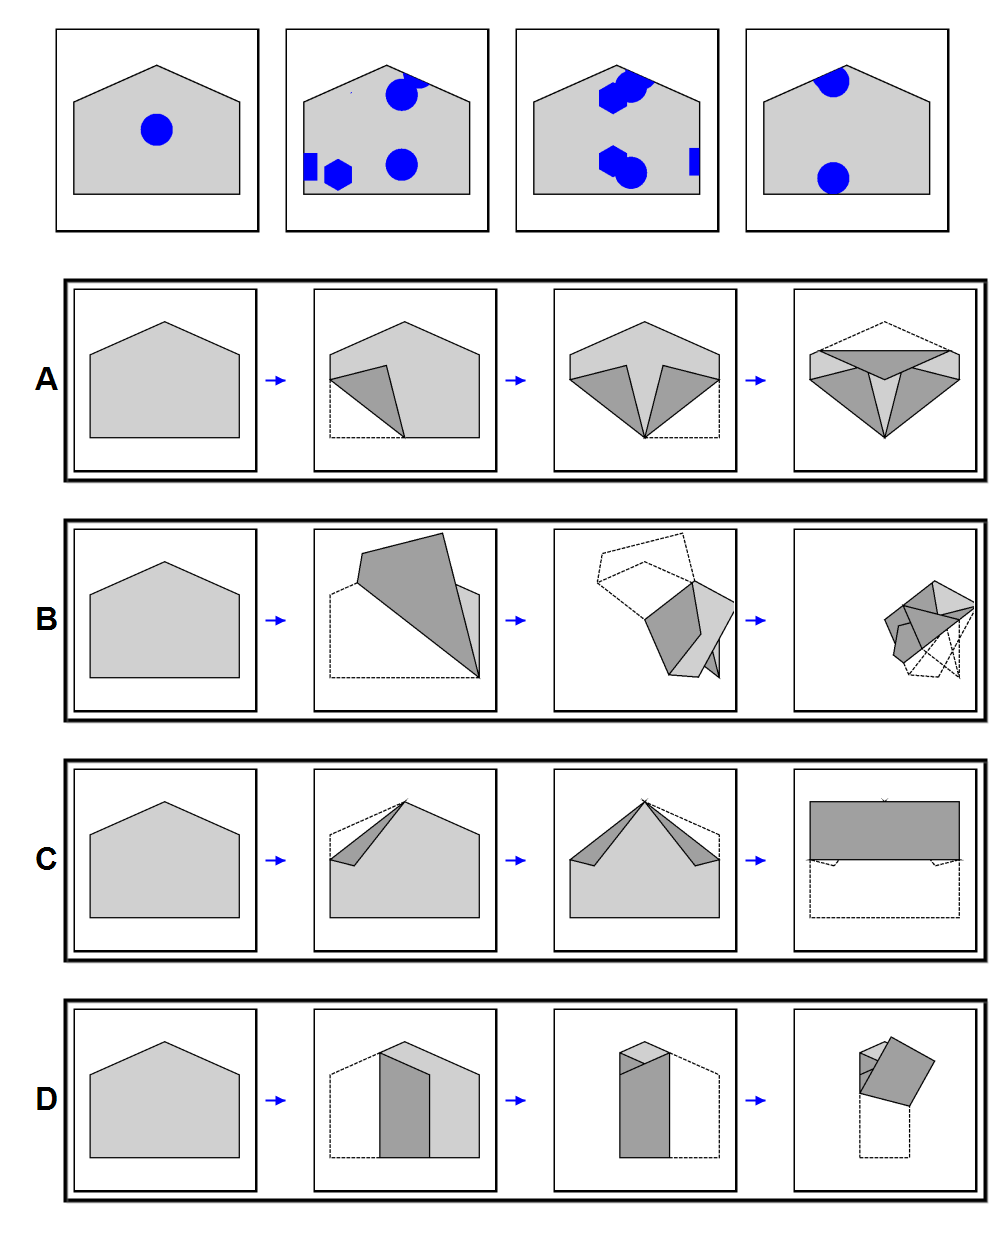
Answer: C